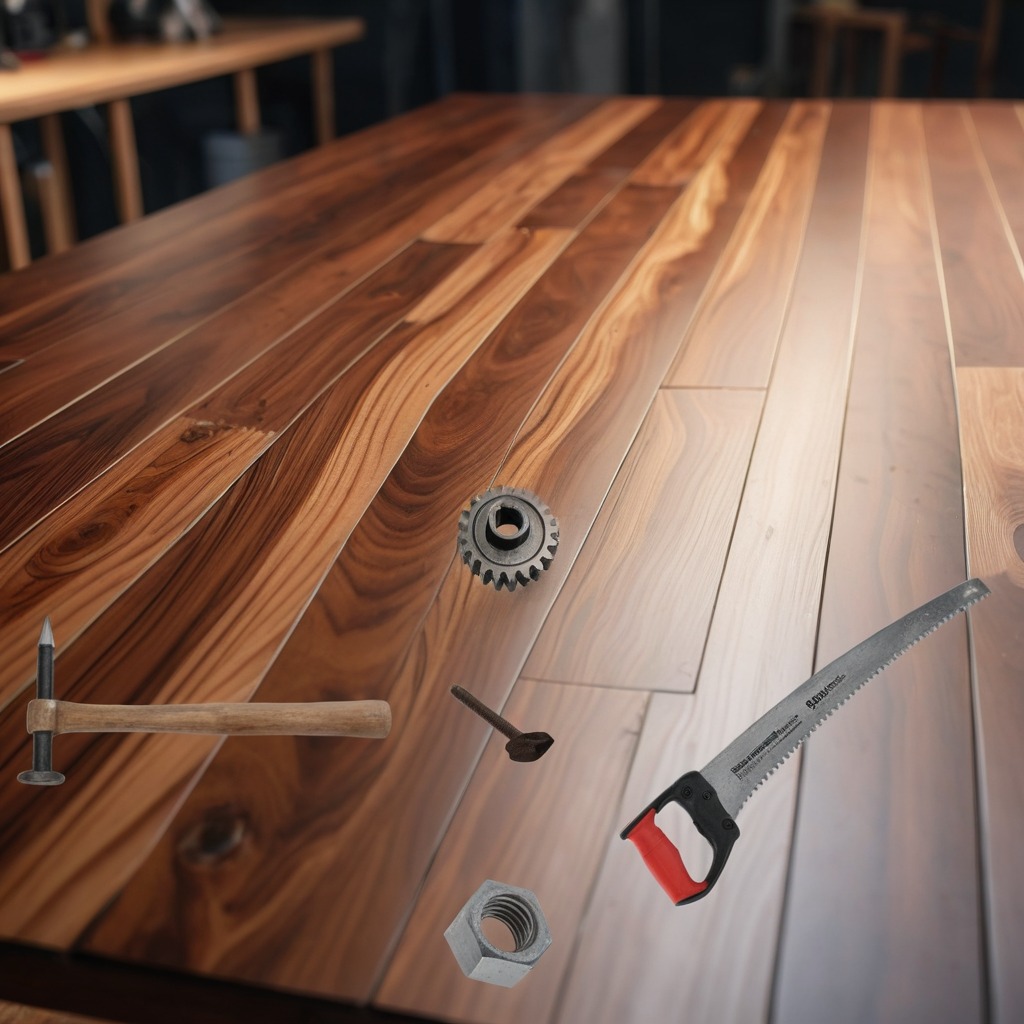
A steel gear with teeth, a hammer, an iron nail, a handheld metal saw, and a metal nut are lying on the wooden table.